Field crop: tomato
Growth stage: 2
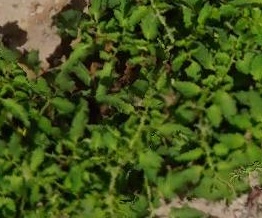
Species: tomato